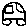
Label: car